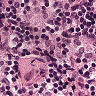
Metastatic tissue present: no